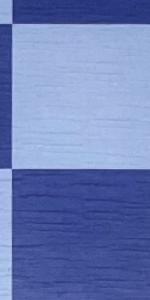
Label: Empty